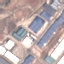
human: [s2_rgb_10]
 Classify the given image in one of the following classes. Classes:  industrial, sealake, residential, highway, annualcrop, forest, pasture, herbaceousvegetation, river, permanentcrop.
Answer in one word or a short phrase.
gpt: Industrial